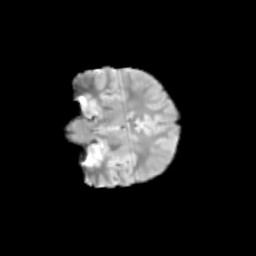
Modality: T2w
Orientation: coronal
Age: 10
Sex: female
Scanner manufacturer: siemens
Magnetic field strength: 3 T
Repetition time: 3.8 s
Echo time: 0.07 s